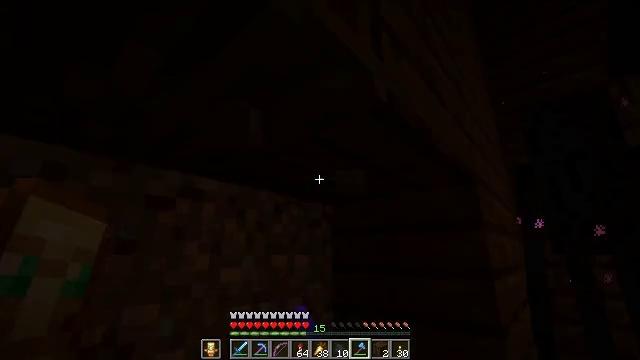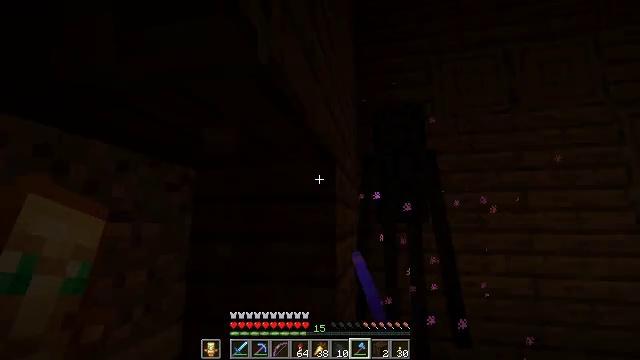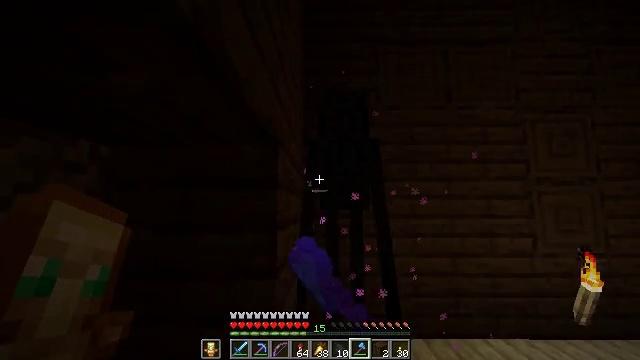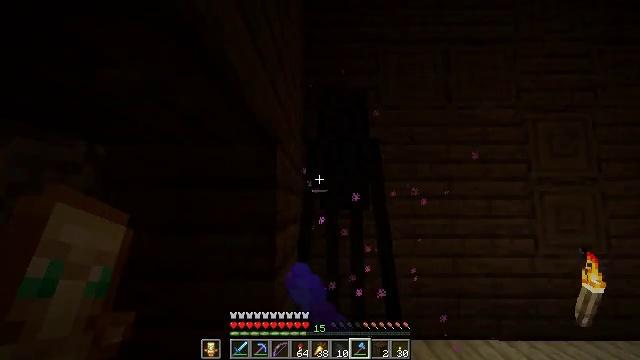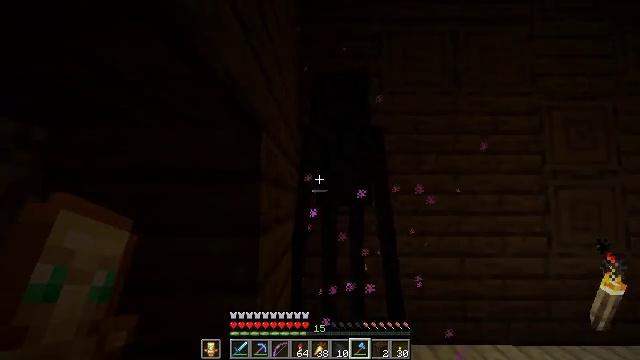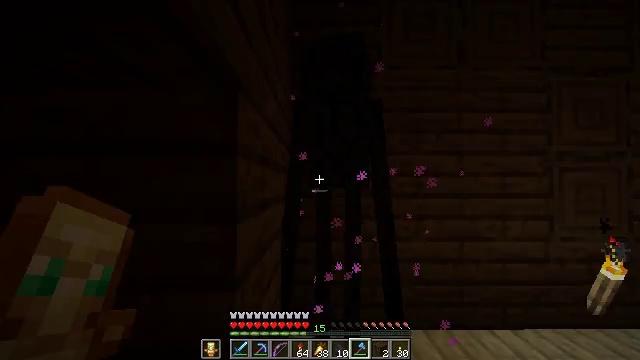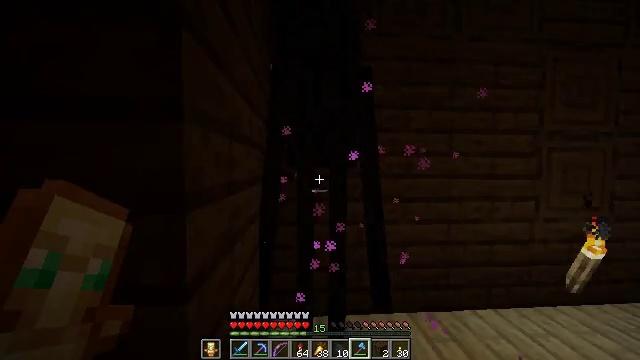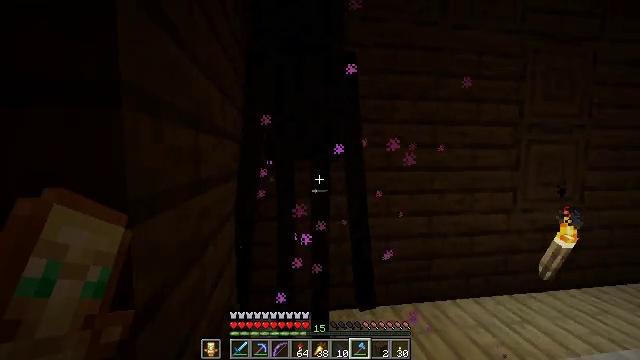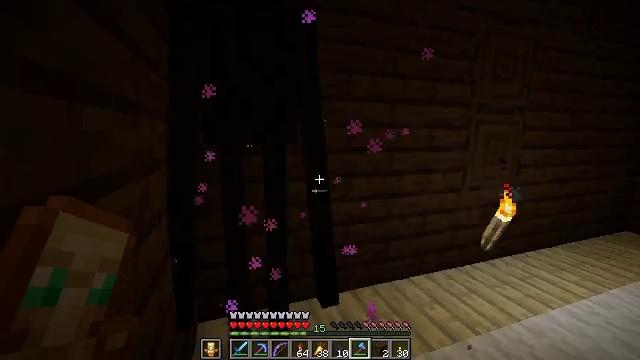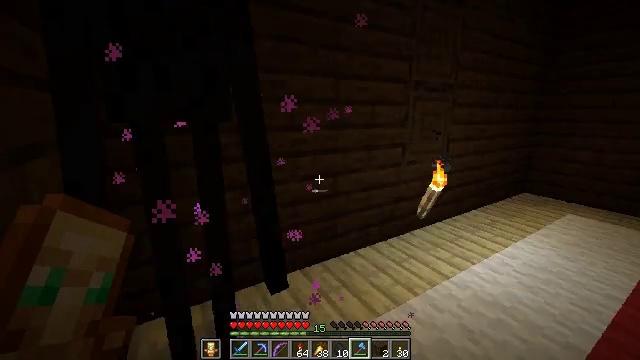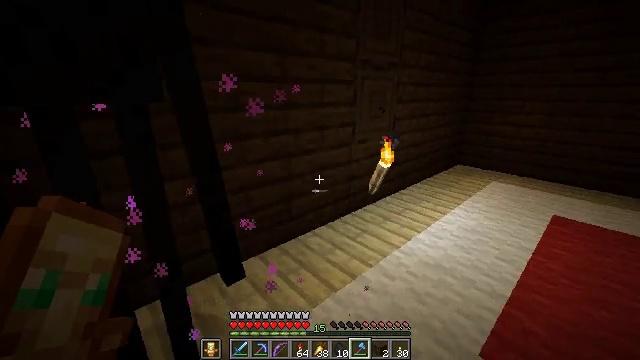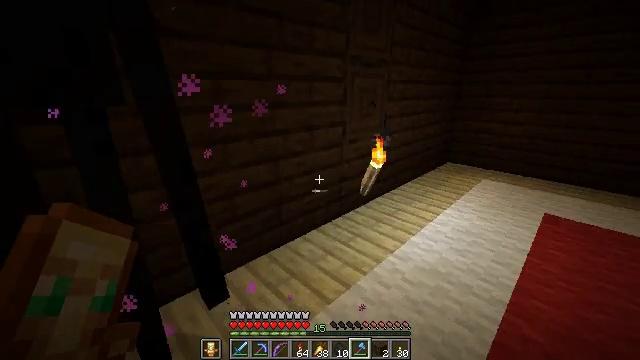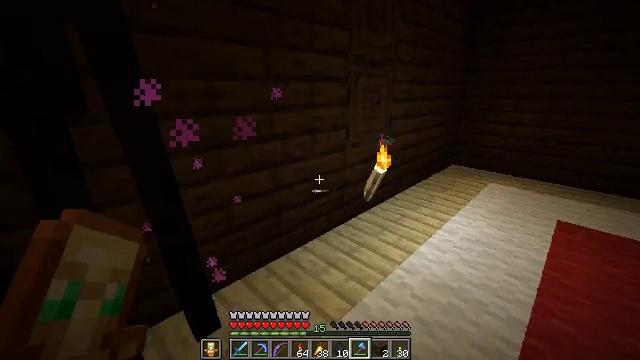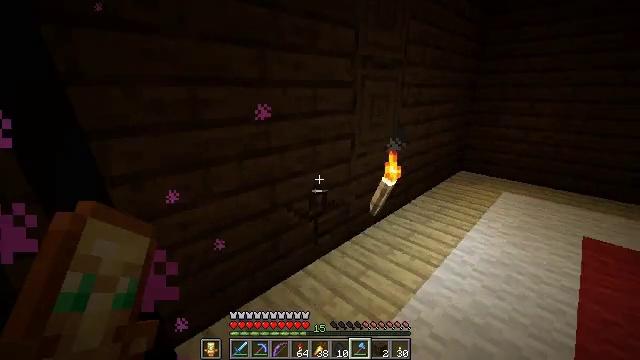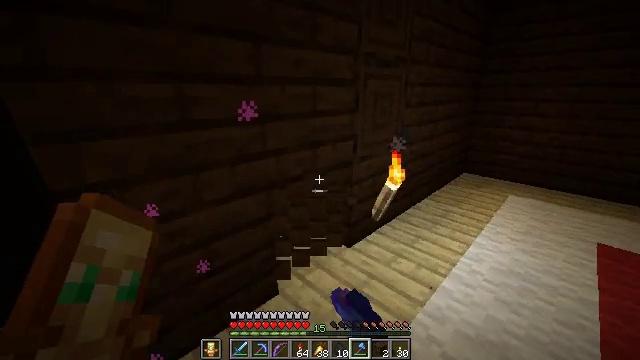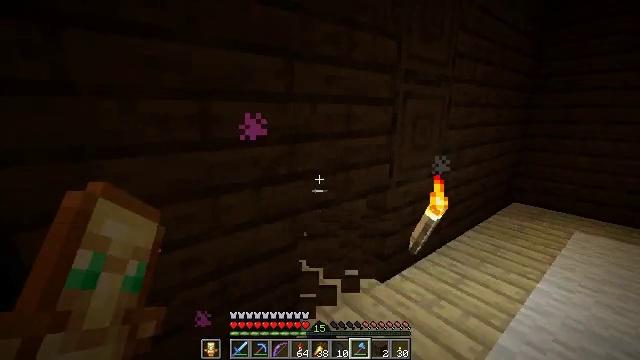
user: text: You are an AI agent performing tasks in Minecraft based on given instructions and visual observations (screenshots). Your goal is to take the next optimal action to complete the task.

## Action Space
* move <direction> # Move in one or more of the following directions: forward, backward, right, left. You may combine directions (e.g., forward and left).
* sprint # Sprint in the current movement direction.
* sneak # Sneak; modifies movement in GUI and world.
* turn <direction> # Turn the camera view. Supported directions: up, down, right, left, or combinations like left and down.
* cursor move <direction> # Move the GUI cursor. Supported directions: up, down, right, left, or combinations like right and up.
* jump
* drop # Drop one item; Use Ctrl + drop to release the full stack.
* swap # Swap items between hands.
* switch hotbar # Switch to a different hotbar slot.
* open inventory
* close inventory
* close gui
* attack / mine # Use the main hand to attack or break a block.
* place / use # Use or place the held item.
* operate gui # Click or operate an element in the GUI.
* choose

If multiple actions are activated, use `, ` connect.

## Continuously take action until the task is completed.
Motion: motion action
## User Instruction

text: Retrieve dark oak planks for building.
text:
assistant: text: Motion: turn right and down, attack / mine
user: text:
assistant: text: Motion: move forward, turn right and down, attack / mine
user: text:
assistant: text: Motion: move forward, attack / mine
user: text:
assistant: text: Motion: move forward, turn down, attack / mine
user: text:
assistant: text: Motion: move forward, turn right and down, attack / mine
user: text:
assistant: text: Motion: move forward, turn right and down, attack / mine
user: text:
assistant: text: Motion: move forward, turn right and down
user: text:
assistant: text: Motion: move forward, turn right and down
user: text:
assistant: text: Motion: move forward, turn right and down
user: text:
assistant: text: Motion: move forward, turn right and down
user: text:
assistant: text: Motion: move forward, turn right
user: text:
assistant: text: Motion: move forward
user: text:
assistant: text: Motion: move forward, attack / mine
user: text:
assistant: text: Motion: move forward, attack / mine
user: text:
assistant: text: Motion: move forward, turn left and up, attack / mine
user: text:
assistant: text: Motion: move forward, turn left and up, attack / mine
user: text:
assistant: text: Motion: move forward, attack / mine
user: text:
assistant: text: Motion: attack / mine
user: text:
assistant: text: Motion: attack / mine
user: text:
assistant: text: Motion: attack / mine
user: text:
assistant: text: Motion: attack / mine
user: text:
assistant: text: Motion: attack / mine
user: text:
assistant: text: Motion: attack / mine
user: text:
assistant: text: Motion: attack / mine
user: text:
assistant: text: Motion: turn left, attack / mine
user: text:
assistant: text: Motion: move right, turn left, attack / mine
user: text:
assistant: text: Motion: attack / mine